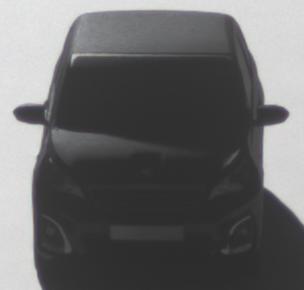
Make: Peugeot
Model: 108 1.0 VTi 68
Detailed model: 108
Model produced from: 2015/03
Model produced until: 2016/10
Doors: 3
Color: black
Road condition: dry road
Daytime: morning or afternoon
Contrast: high contrast